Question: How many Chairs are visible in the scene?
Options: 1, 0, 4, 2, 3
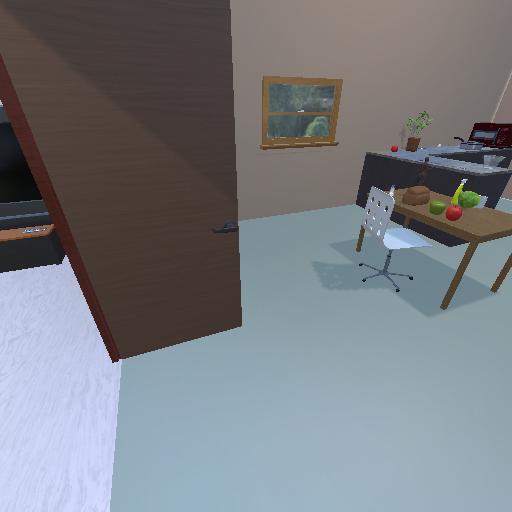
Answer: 1